Interaction volume radius: 5 \u00c5
Interaction volume height: 25 \u00c5
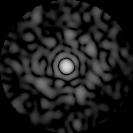
Disorder parameter: 0.8472